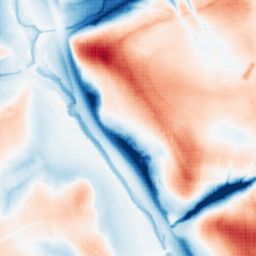
Category: classical
Decomposition family: gaussian
Decomposition parameters: sigma: 20
Upsampling method: sinc_blackman
Upsampling parameters: scale: 2
kernel_size: 4
Upsampling scale: 2